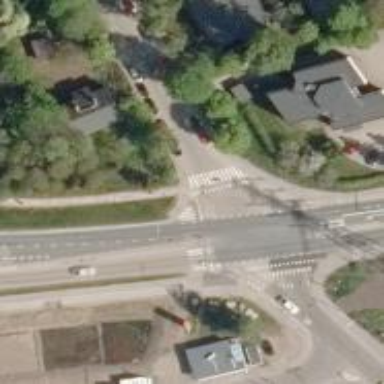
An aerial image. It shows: Crossing on asphalt cycleway.